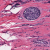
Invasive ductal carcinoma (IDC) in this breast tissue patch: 0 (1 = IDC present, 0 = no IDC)